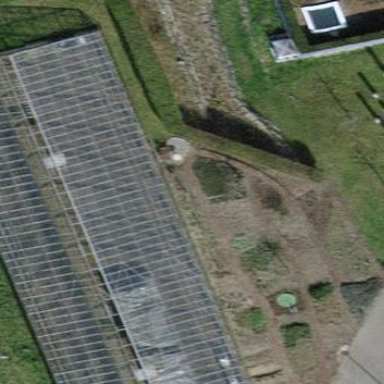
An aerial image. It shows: Greenhouse.